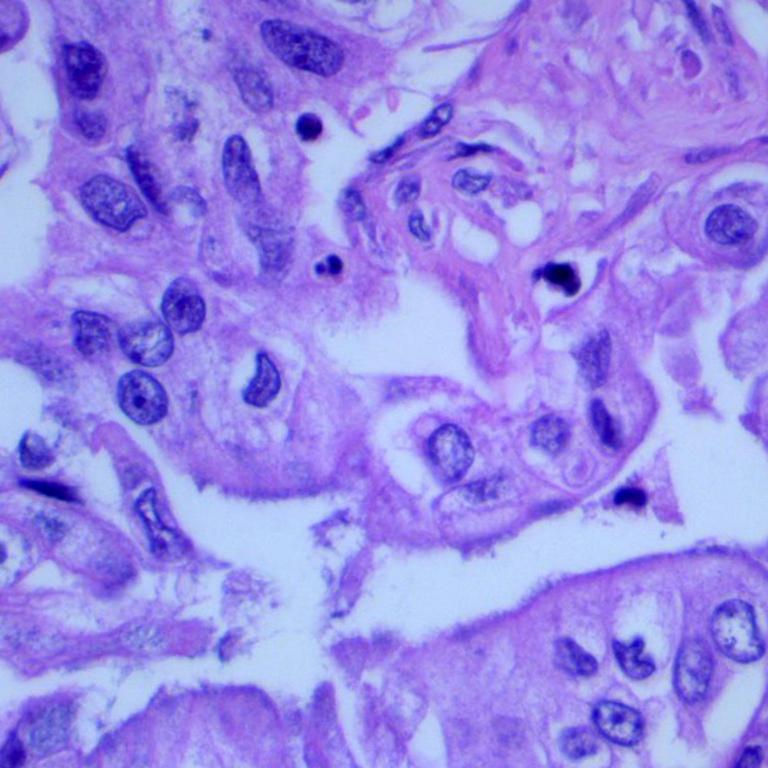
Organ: lung
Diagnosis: adenocarcinomas